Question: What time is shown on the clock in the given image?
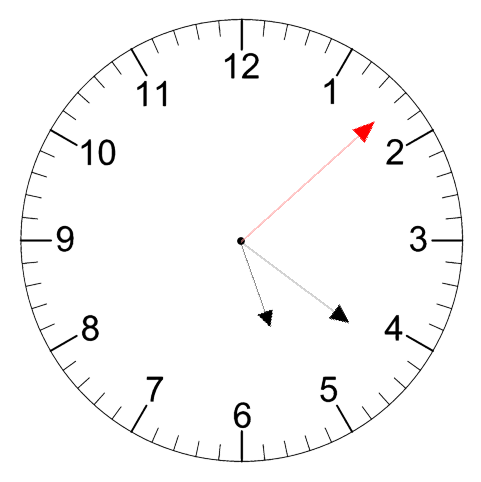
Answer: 05:21:08